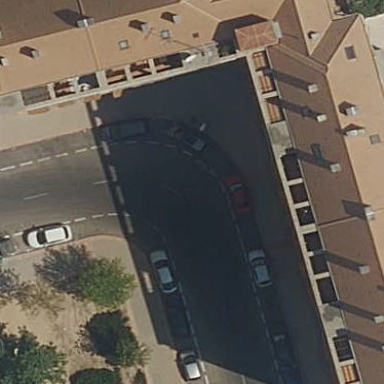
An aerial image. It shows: Residential building.